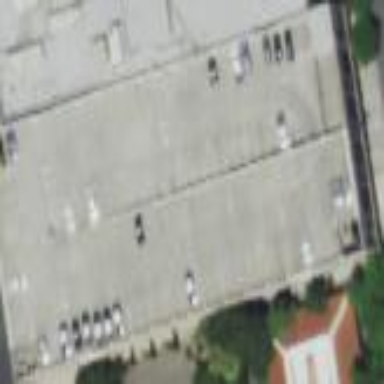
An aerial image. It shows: Multi-storey parking facility with concrete surface.